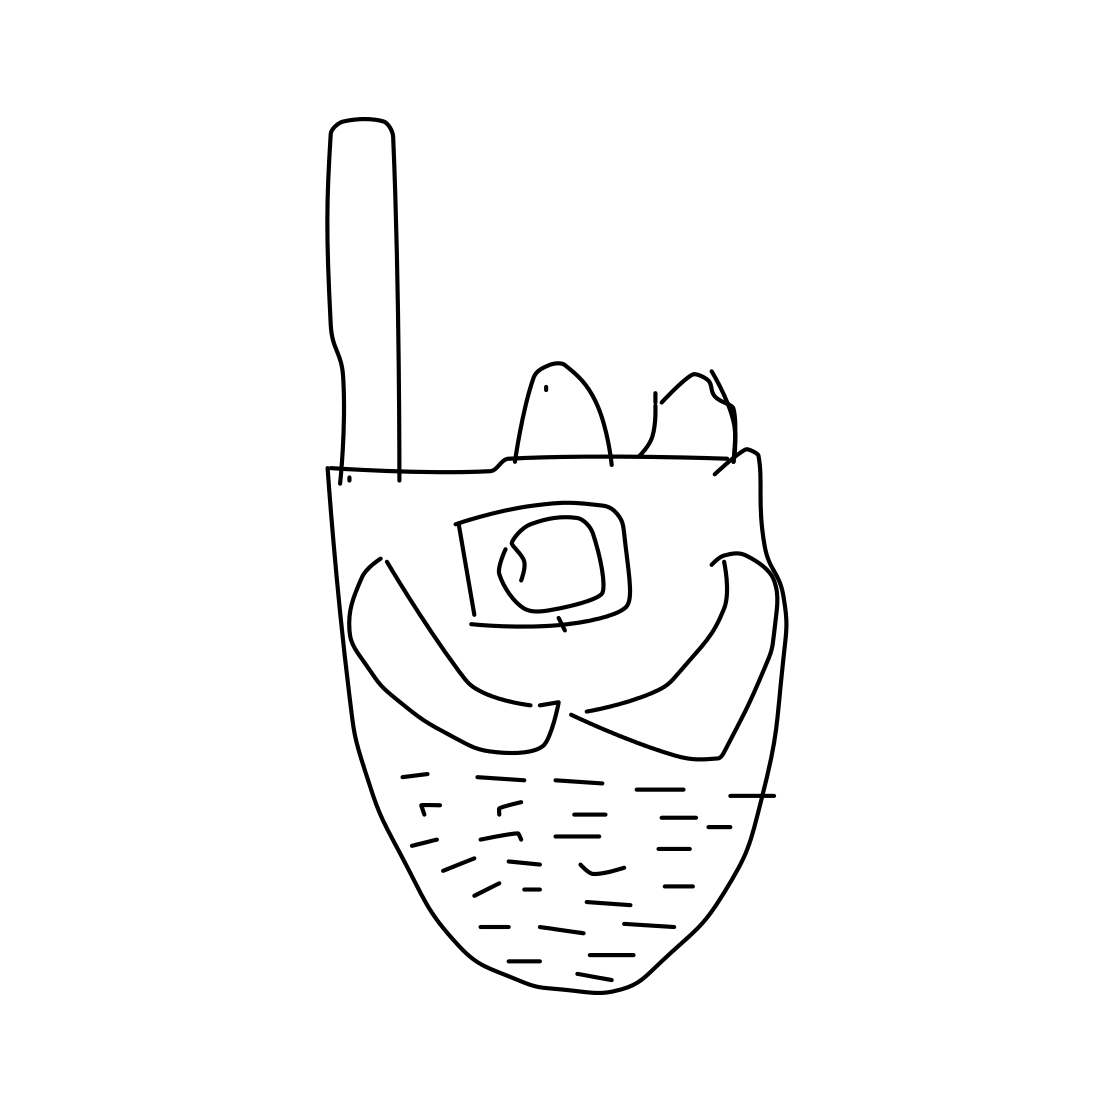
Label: walkie talkie